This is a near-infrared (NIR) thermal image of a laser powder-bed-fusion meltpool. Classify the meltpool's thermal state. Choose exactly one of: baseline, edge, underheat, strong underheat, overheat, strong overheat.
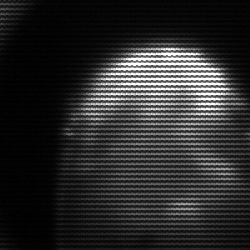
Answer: edge